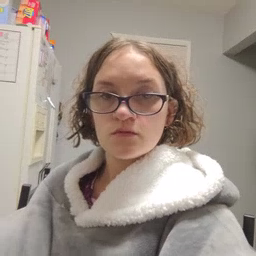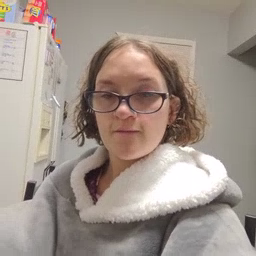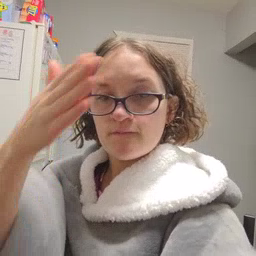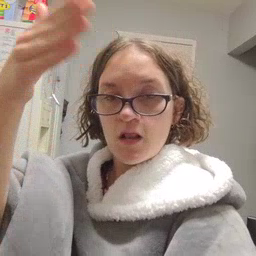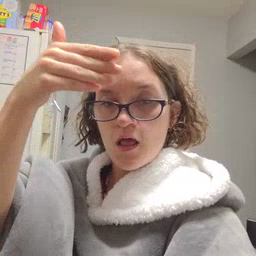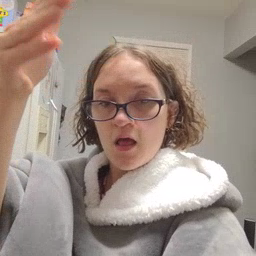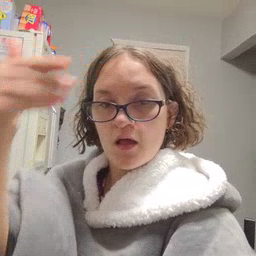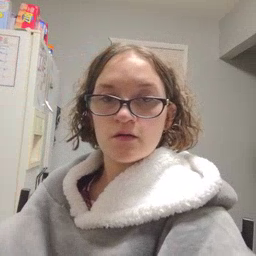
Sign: flag